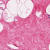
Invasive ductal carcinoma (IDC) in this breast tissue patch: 0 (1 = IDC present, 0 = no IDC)